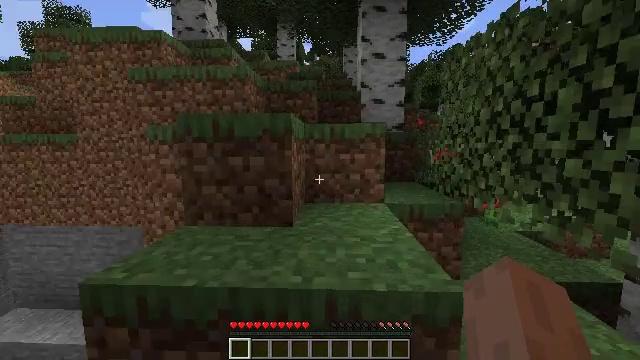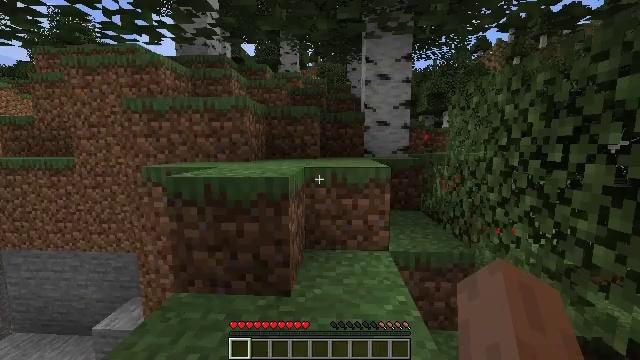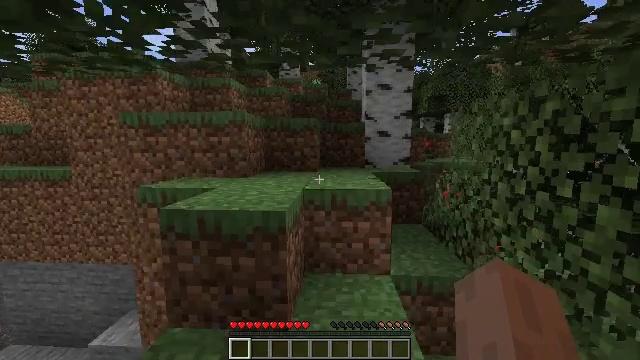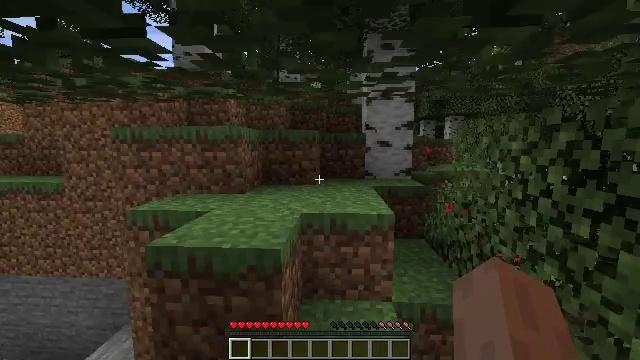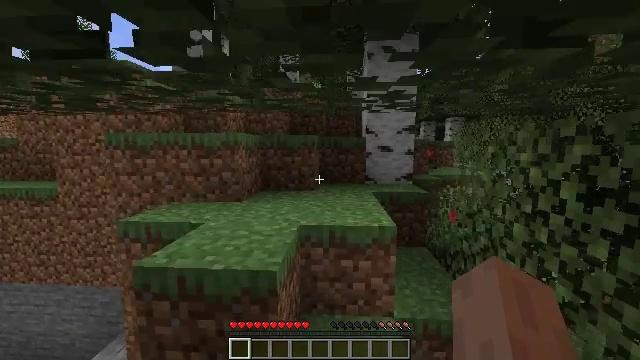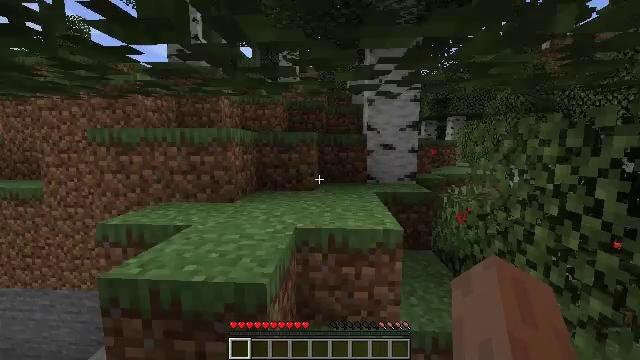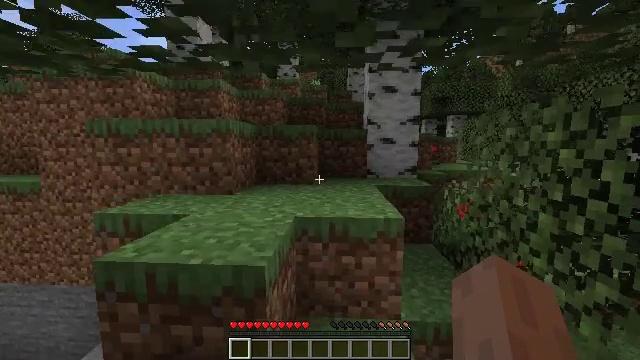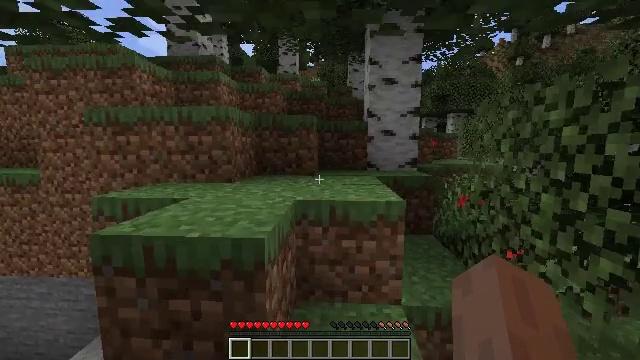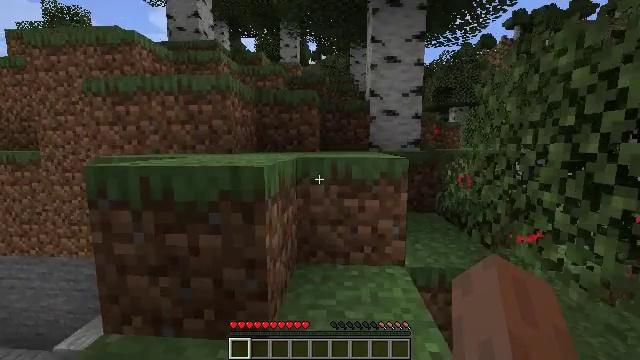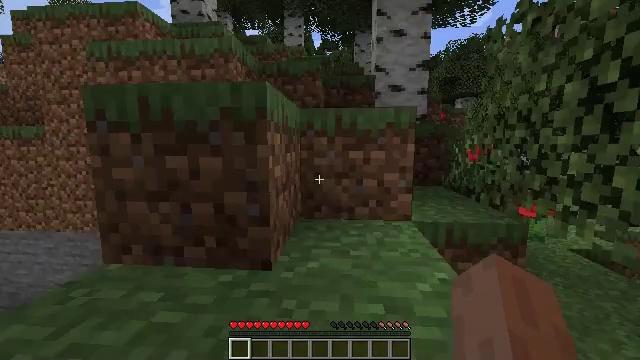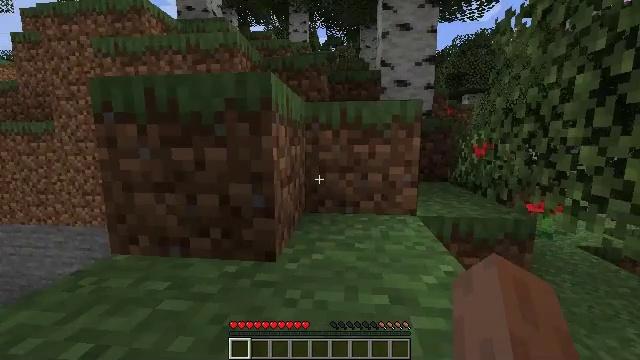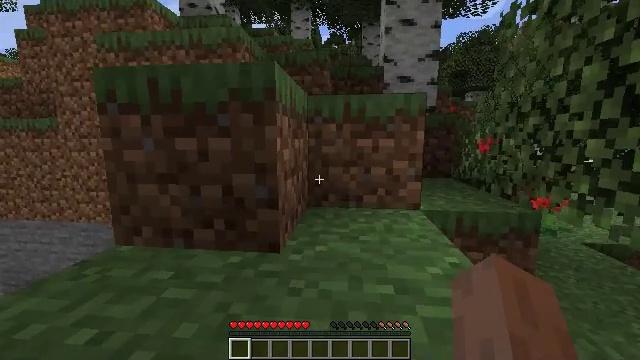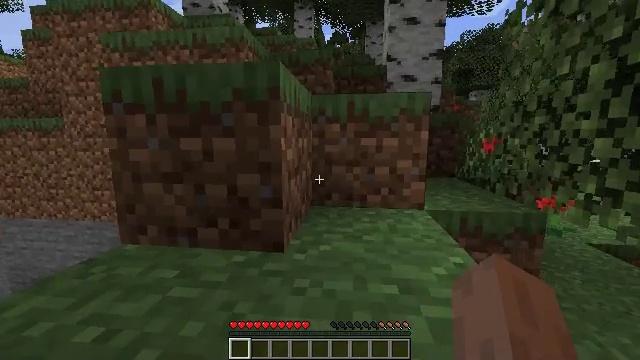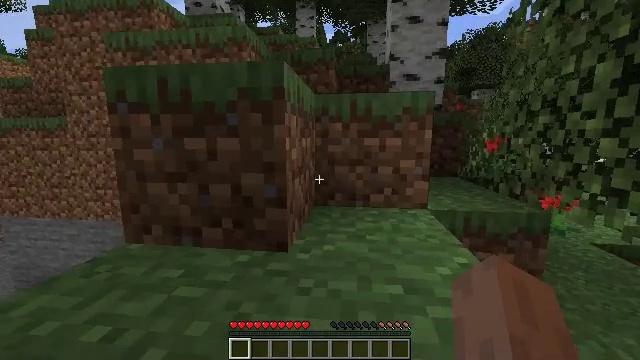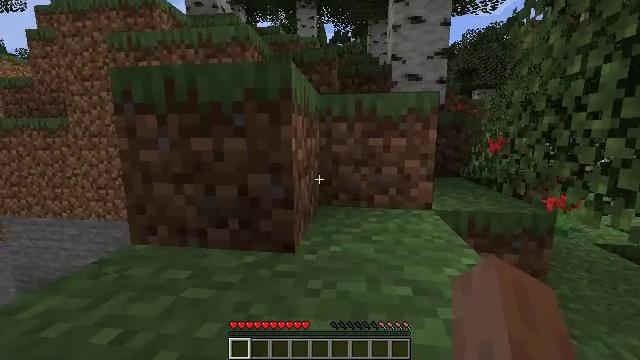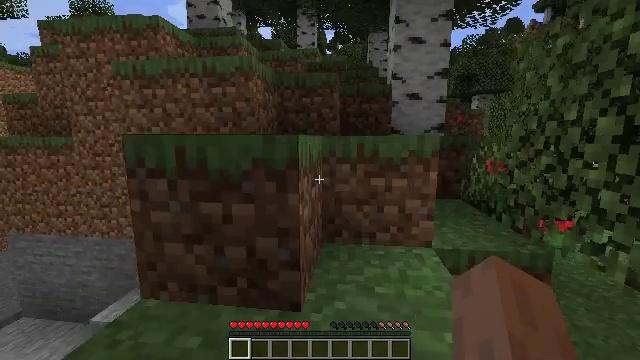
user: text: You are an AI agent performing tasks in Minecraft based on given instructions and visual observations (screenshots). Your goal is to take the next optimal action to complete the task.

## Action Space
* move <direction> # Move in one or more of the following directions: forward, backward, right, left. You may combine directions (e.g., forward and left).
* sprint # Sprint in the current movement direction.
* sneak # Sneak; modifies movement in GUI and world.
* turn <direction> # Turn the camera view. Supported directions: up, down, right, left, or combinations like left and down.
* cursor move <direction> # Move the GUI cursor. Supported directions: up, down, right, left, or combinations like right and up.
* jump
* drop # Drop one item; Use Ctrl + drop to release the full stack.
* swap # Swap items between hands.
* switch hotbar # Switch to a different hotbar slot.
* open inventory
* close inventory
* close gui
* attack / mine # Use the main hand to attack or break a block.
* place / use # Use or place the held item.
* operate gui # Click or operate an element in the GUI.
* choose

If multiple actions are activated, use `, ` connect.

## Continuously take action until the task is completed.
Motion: motion action
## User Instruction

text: Pick the peony from the grass.
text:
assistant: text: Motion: move forward, jump
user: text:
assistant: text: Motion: move forward, jump
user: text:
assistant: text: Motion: move forward, jump
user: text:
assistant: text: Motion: move forward, jump
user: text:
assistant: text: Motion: move forward, jump
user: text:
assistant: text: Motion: move forward
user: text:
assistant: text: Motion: move forward
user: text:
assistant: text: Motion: move forward
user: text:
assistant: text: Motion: move forward
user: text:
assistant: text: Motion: move forward, turn left
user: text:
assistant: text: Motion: move forward
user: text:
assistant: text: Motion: move forward
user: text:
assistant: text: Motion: move forward
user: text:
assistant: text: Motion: move forward
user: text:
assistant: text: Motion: move forward, jump
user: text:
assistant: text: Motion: move forward, turn up, jump
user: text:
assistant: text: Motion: move forward and move right, turn right and up, jump
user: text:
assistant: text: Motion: move forward and move right, turn right and up, jump
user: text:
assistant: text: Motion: move forward and move right, jump
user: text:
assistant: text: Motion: move forward and move right, jump
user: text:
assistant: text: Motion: move forward and move right
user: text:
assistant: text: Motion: move forward and move right, turn up
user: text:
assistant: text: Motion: move forward and move right, turn up
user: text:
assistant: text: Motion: move forward and move right
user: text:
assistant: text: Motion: move forward
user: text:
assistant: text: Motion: move forward
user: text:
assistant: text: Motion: move forward
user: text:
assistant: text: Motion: move forward
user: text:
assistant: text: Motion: move forward
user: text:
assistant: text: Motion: move forward